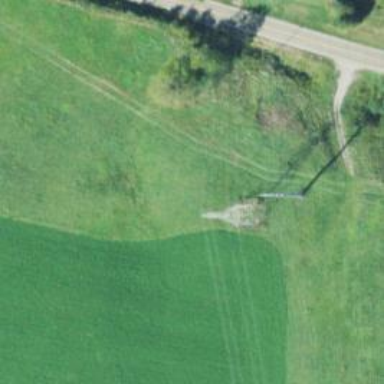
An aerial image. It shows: Lattice structure tower used for power transmission.